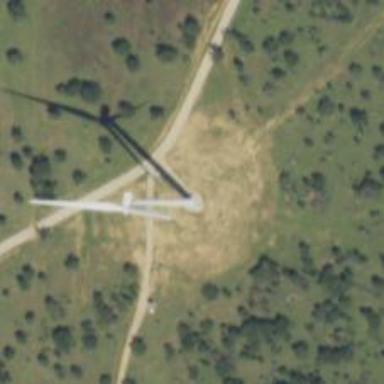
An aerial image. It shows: Wind generator with horizontal axis. The generator is wind turbine.